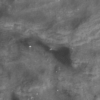
Label: not_dusty